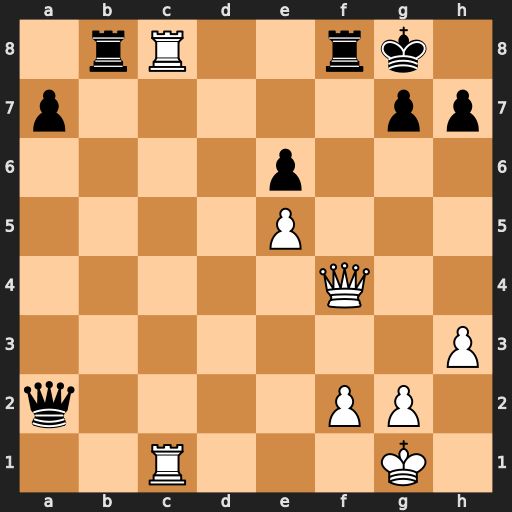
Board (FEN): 1rR2rk1/p5pp/4p3/4P3/5Q2/7P/q4PP1/2R3K1
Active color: w
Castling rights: -
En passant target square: -
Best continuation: Qxf8#